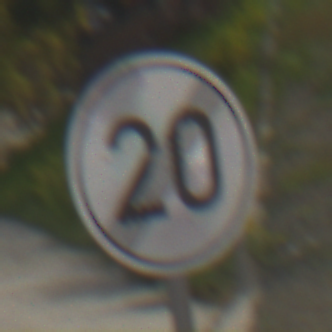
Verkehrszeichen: EndeGeschwindigkeit20
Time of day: MorningAfternoon
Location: Outdoor (Suburban)
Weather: PartlyCloudy
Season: NotSpecified
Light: Natural